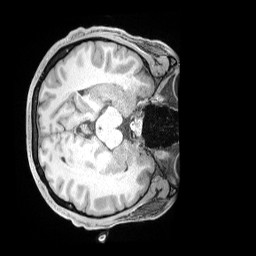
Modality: T1w
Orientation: axial
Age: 34
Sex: male
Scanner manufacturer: siemens
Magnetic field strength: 3 T
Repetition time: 2 s
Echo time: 0.00211 s